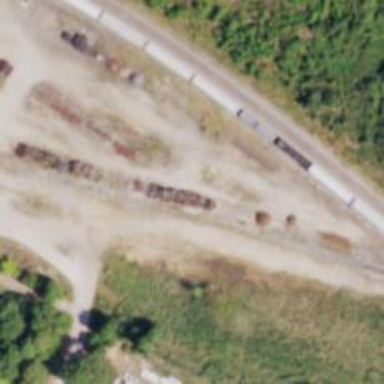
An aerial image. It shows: Abandoned railway yard.